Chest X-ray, AP view. Patient: 57 years old, sex F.
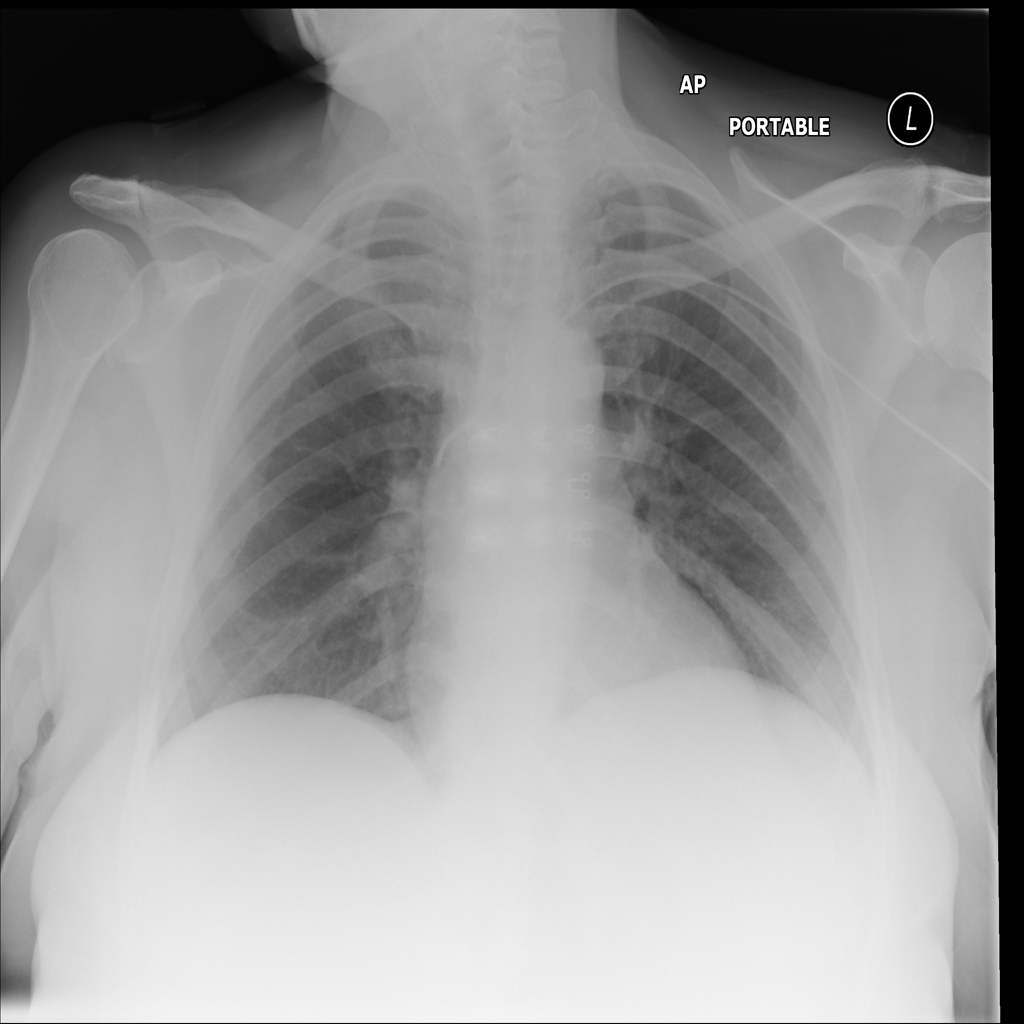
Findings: No Finding